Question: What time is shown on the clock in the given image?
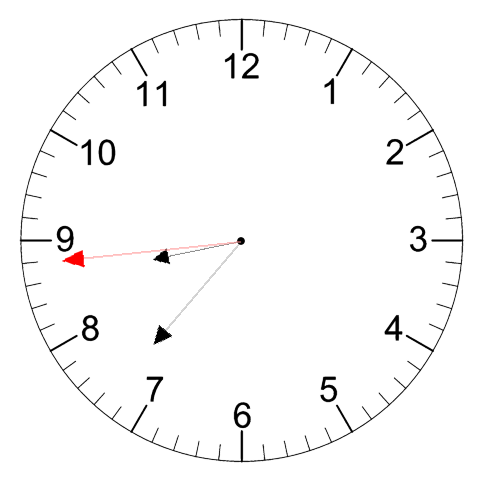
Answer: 08:36:44